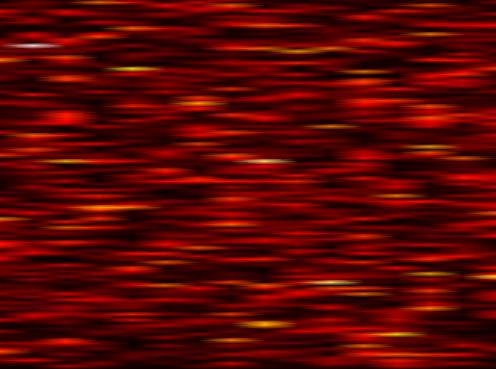
Label: FBMC